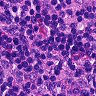
Metastatic tissue present: no